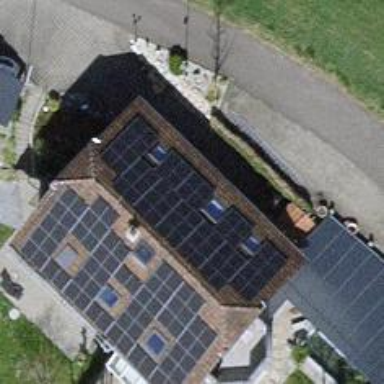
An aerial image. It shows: Solar power generator utilizing photovoltaic technology with solar photovoltaic panels.